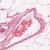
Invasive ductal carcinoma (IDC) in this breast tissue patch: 0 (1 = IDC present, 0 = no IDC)